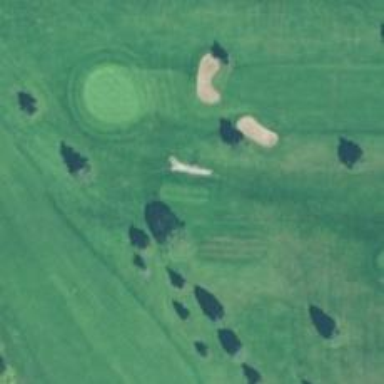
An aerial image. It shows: Grass area designated as golf tee.